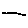
Label: line